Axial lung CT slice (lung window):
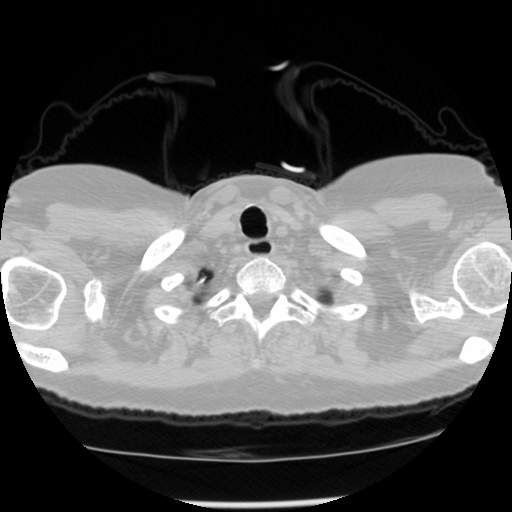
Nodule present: no